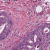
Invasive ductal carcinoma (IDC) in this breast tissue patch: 0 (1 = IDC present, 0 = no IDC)